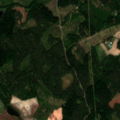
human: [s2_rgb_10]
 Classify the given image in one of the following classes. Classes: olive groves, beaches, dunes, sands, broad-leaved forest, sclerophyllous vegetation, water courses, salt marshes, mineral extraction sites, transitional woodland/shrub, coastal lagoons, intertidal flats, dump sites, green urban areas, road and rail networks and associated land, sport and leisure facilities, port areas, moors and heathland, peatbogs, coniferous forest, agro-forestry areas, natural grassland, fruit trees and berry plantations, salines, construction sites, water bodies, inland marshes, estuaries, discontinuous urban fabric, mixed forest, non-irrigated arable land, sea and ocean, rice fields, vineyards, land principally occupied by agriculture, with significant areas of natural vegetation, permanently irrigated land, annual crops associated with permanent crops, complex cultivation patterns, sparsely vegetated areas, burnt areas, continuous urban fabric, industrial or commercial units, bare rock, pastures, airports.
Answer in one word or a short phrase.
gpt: land principally occupied by agriculture, with significant areas of natural vegetation, coniferous forest, mixed forest